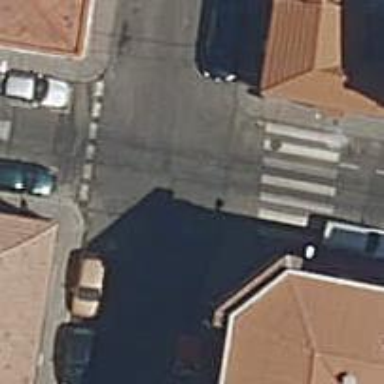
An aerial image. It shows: Residential road with sidewalks on both sides.